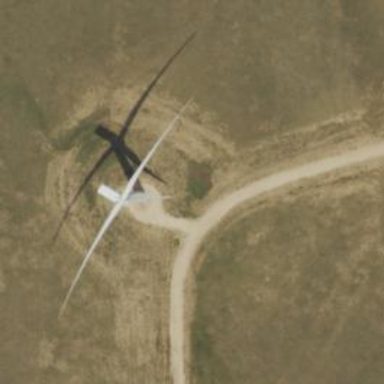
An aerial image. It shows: Wind generator powered by wind. The generator type is horizontal axis and it uses wind turbines.